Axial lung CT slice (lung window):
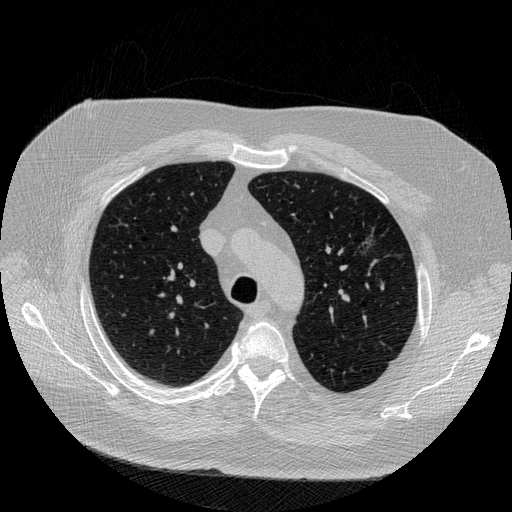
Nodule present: yes
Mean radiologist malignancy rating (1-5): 5